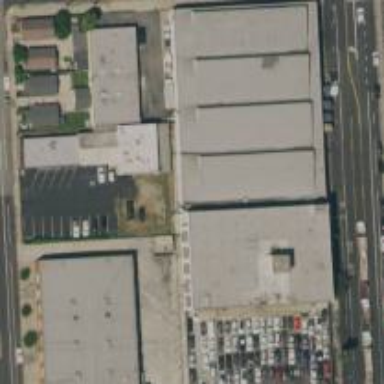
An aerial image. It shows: Blocked service alley.